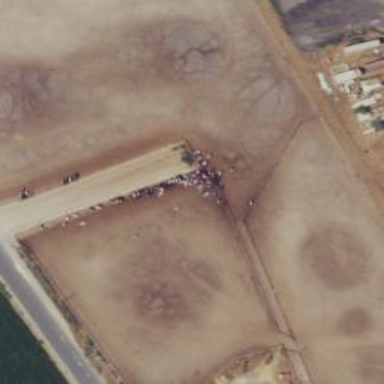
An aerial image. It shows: Farmyard area.